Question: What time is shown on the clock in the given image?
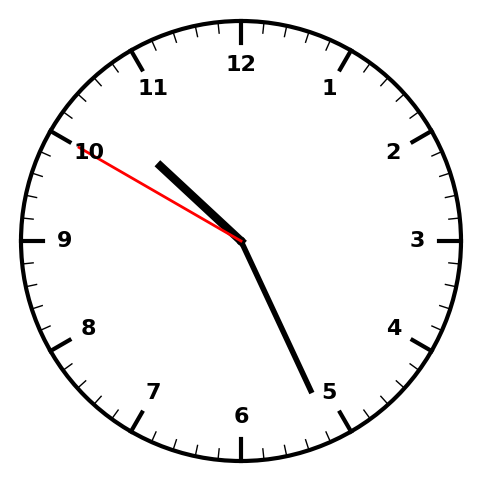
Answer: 10:25:50